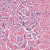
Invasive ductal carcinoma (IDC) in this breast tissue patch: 1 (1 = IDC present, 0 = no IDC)